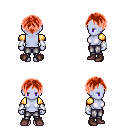
a pixel art fantasy rpg character, female body template, dark elf, purple skin, gold arm armor, metal pants, red parted hairstyle, white cloth bracers, maroon shoes, four views (front, back, left, right), 2x2 character sprite sheet, small pixel art, hard edges, no anti-aliasing